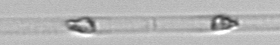
Label: Dactyliosolen_blavyanus